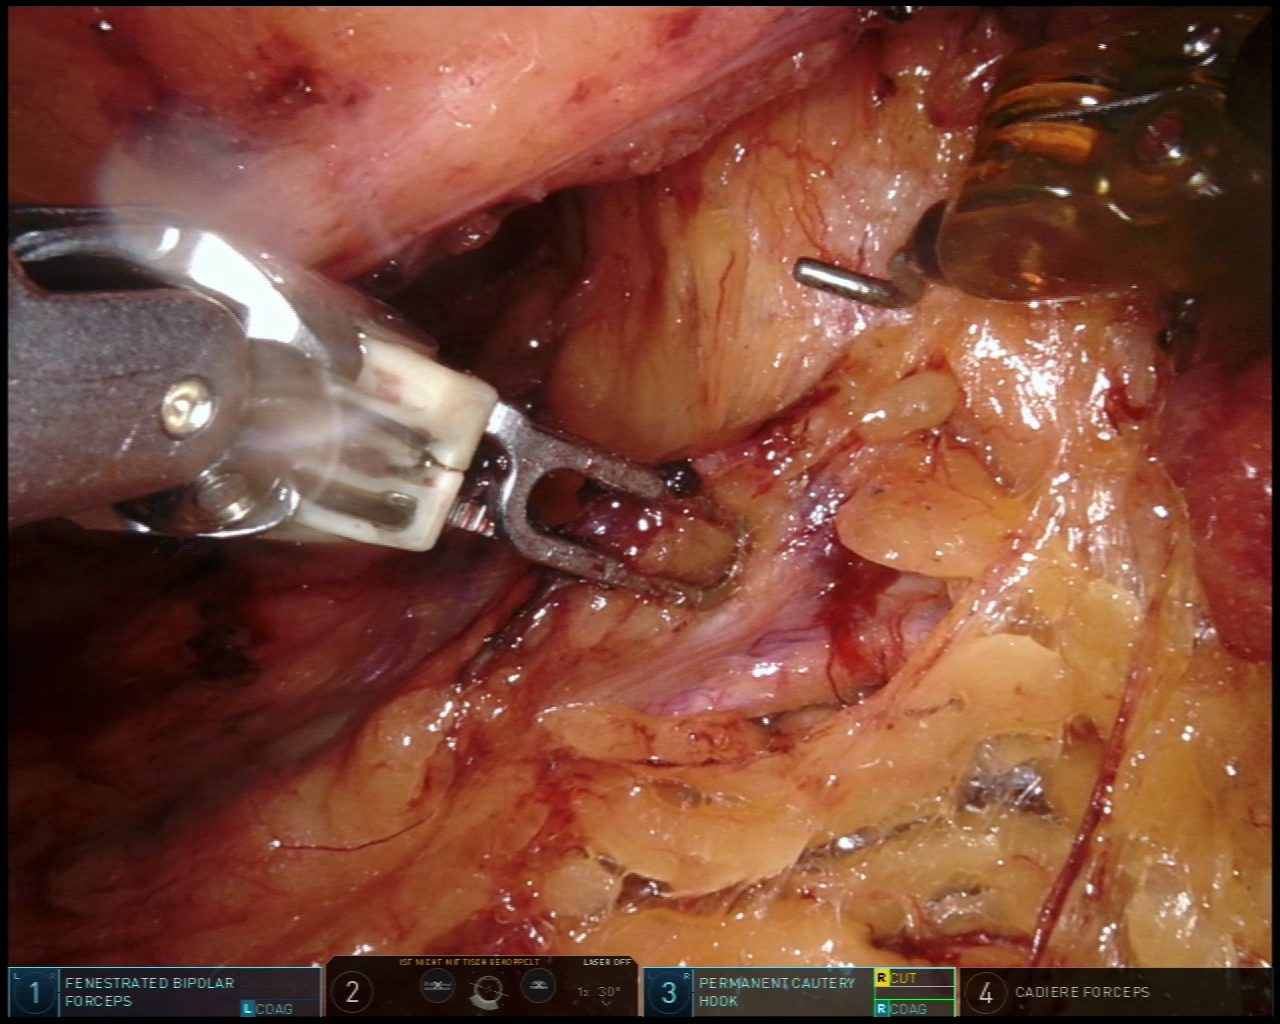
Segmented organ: ureter
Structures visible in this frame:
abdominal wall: no
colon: no
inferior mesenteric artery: no
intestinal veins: no
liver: no
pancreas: no
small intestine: no
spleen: no
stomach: no
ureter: yes
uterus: no
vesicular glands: no